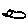
Label: bird